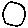
Label: circle